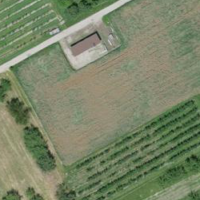
EUNIS habitat code: 24
Species observed at this site:
Lepidium draba